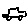
Label: car